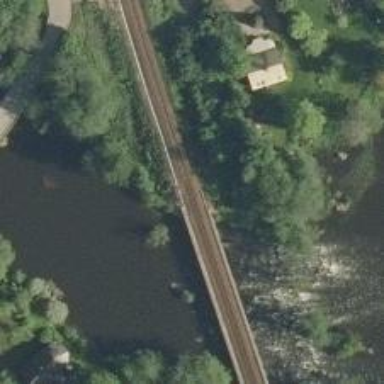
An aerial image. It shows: Railway with continuous electrified contact line.